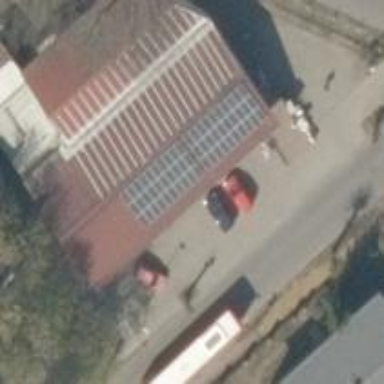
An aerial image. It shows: Convenience shop.